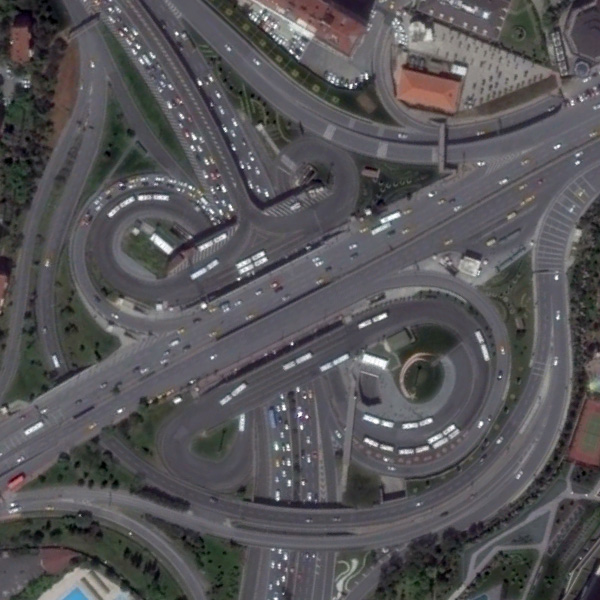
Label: Viaduct